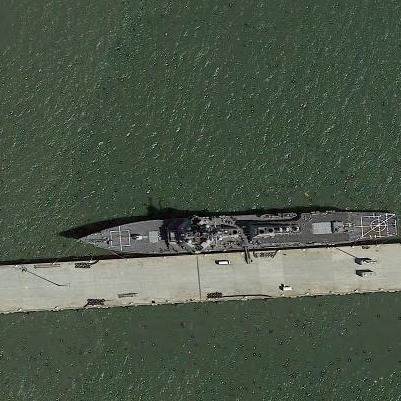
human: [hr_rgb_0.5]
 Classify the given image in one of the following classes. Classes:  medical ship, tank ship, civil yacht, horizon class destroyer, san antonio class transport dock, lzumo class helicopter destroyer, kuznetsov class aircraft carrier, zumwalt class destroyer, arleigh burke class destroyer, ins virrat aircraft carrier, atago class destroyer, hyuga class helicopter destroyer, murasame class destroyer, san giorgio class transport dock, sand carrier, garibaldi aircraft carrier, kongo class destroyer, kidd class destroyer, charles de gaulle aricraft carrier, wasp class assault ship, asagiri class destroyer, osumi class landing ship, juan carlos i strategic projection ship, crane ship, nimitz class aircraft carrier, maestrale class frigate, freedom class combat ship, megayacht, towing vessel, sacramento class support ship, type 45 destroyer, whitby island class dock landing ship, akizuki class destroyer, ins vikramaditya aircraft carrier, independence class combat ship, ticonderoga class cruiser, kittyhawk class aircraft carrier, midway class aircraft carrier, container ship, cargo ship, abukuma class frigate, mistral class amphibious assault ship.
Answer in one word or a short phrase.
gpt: Arleigh Burke class destroyer